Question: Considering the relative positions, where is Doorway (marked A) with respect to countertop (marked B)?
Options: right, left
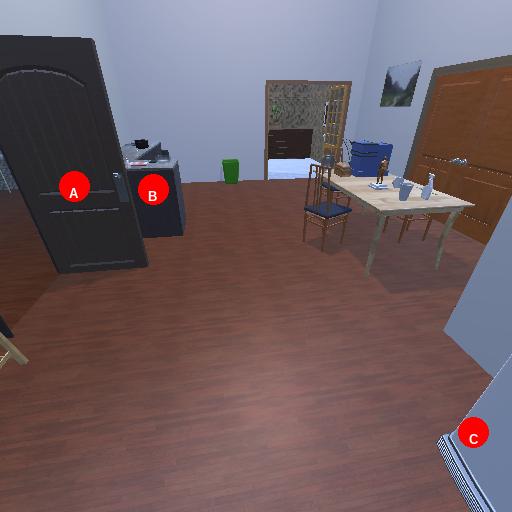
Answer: right